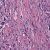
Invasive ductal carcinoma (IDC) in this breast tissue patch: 1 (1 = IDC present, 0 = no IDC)